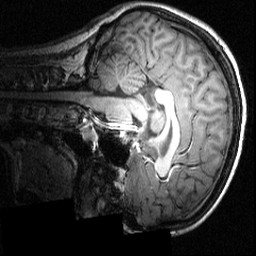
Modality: T1w
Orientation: sagittal
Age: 16
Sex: female
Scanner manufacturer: siemens
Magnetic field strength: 3.951 T
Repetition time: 1.5 s
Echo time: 0.00335 s